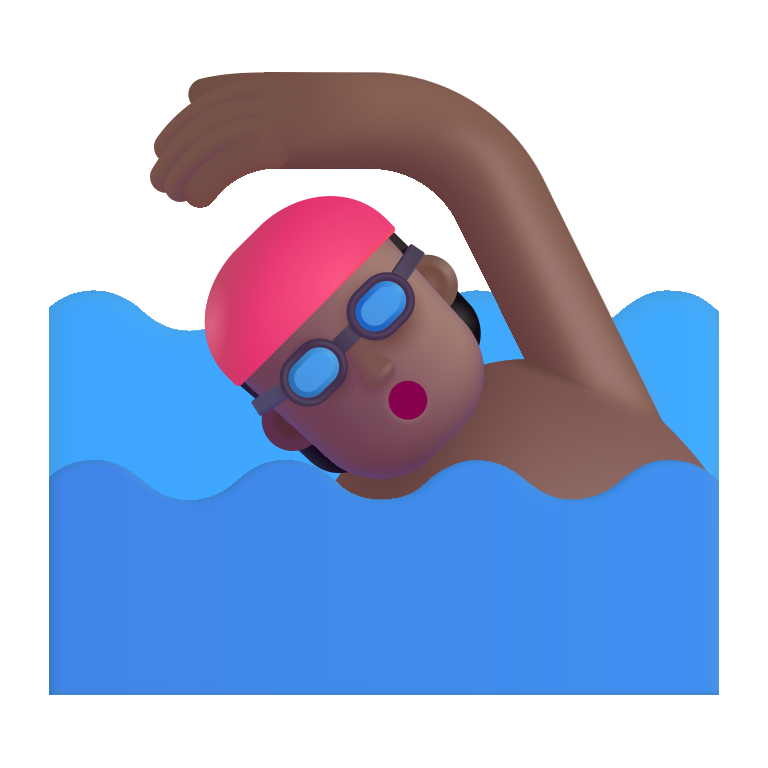
person swimming color  dark